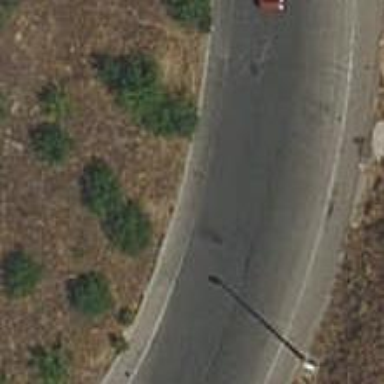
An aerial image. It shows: Secondary road with circular junction.